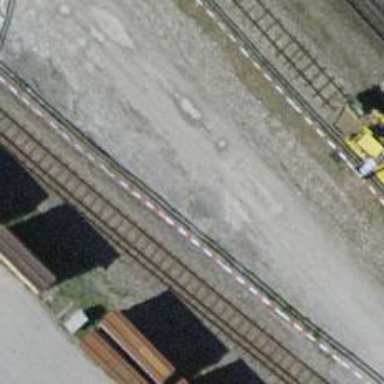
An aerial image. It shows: Railway buffer stop.